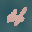
Label: 4